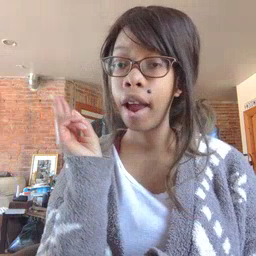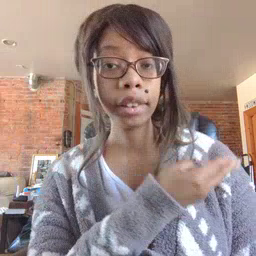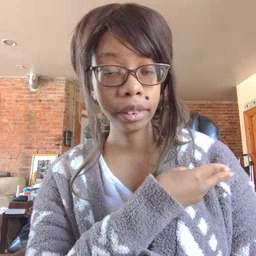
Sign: weus